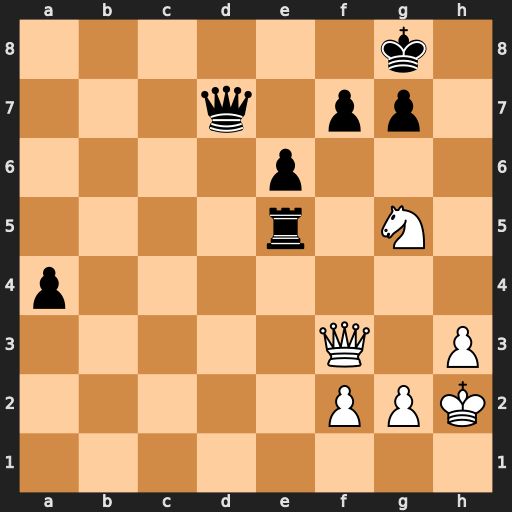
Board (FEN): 6k1/3q1pp1/4p3/4r1N1/p7/5Q1P/5PPK/8
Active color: w
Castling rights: -
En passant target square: -
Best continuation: Qa8+ Qc8 Qxc8#